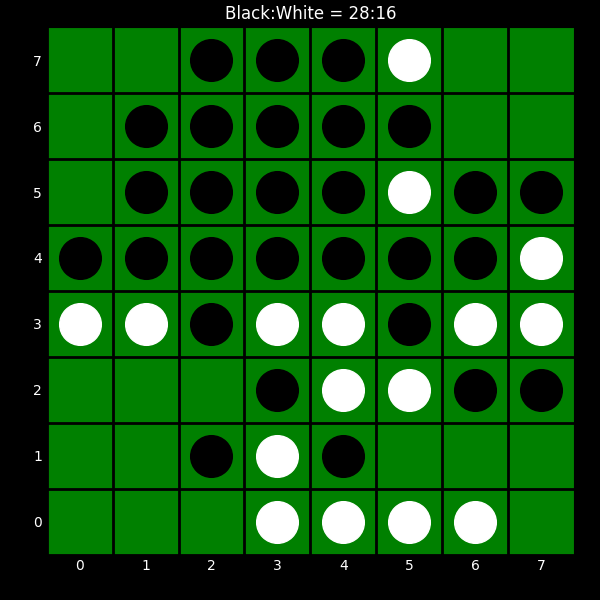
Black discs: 28
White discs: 16